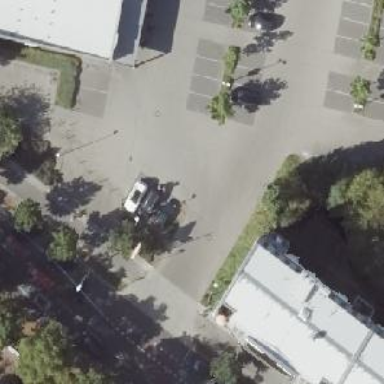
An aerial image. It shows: Road serving as parking aisle.